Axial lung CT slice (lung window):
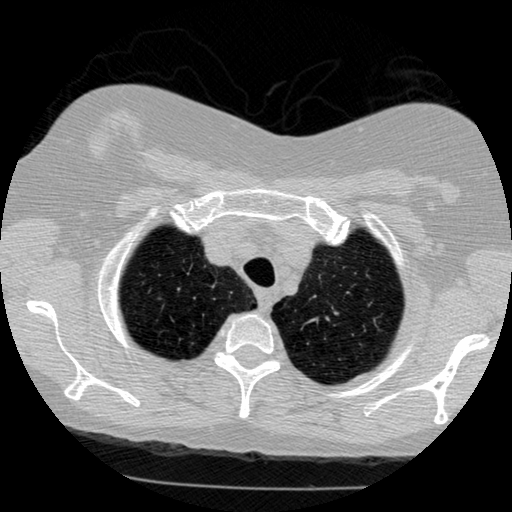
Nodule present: no